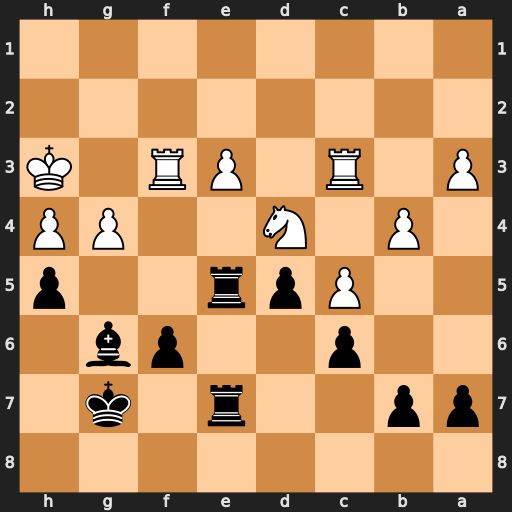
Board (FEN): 8/pp2r1k1/2p2pb1/2Ppr2p/1P1N2PP/P1R1PR1K/8/8
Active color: b
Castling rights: -
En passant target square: -
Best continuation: hxg4+ Kxg4 Bh5+